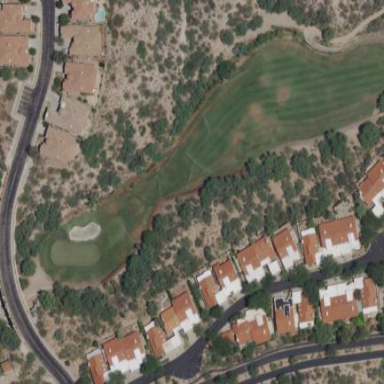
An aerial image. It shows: Rough golf area with grass surface.